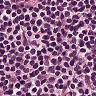
Metastatic tissue present: no